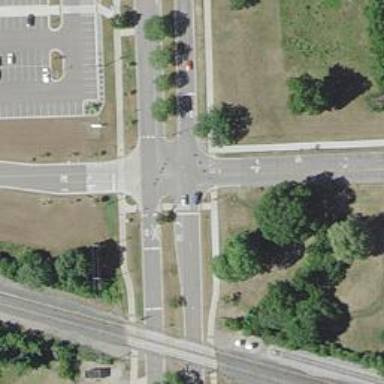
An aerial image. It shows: Marked road crossing.